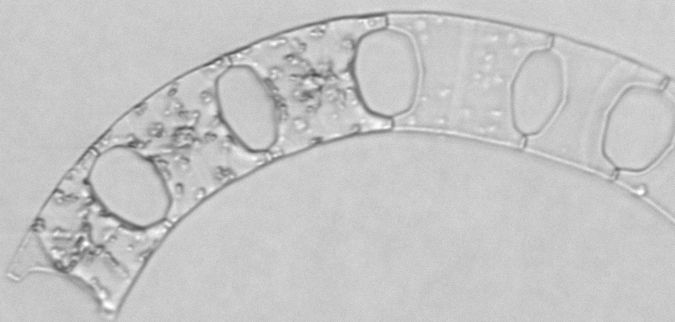
Label: Eucampia